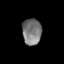
Tissue: prostate
Cell type: T cells
Senescence score: 0.3293
Nuclear area (px): 493
Mean DAPI intensity: 120.487